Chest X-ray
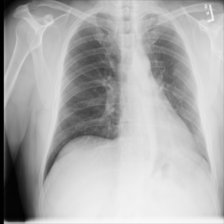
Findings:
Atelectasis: negative
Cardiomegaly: negative
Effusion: negative
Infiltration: negative
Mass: negative
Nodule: negative
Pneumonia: negative
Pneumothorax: negative
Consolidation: negative
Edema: negative
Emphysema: negative
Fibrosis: negative
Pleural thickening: negative
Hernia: negative